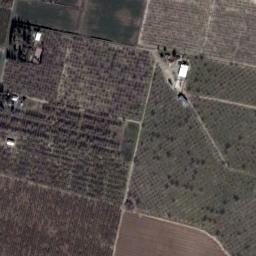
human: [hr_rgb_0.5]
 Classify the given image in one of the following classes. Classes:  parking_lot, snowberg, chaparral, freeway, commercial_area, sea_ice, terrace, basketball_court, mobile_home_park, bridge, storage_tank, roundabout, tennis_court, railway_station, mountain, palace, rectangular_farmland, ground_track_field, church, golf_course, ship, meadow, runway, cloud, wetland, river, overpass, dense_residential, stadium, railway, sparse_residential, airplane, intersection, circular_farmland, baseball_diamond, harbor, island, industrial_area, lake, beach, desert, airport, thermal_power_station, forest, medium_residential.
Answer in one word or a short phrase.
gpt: rectangular_farmland